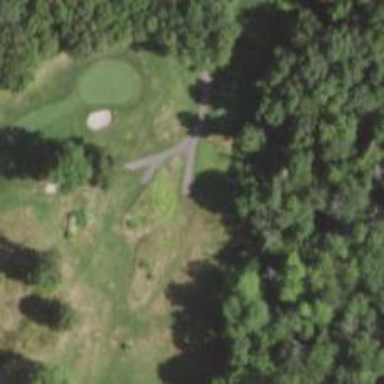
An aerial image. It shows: Path for both road and golf.